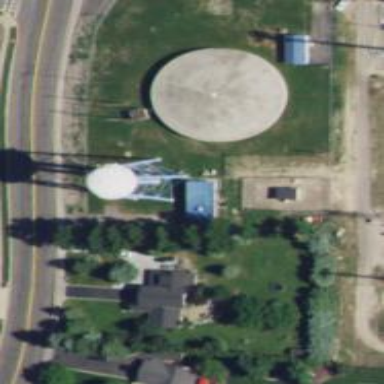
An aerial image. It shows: Water tower that is man-made.